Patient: sex M, age 48
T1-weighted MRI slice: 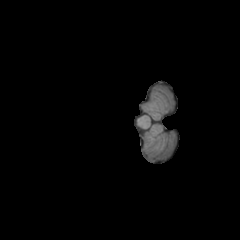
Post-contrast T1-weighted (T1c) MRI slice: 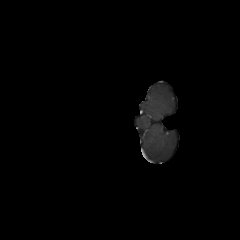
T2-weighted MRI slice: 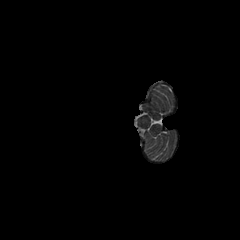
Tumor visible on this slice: no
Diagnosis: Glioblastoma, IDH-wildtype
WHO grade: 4